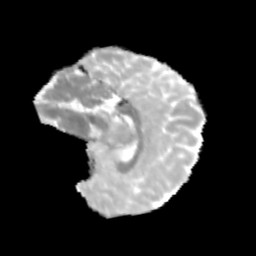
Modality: MD
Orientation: sagittal
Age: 9
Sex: male
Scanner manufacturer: siemens
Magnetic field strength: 3 T
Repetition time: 3.8 s
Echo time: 0.07 s